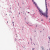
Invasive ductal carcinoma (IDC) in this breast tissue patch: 0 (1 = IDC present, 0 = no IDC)